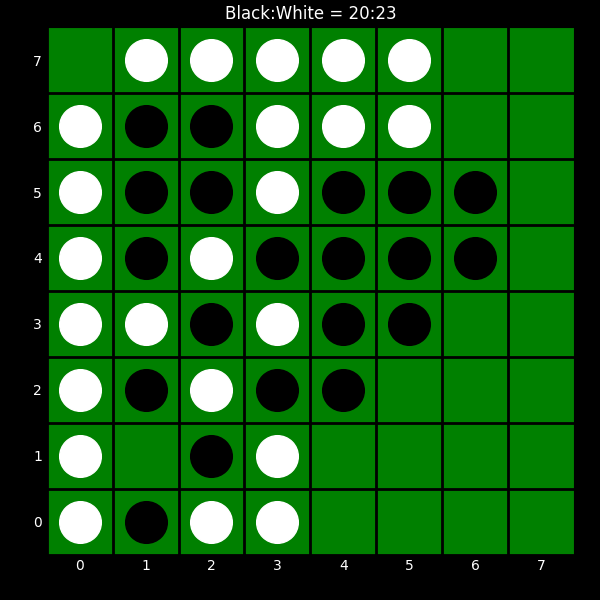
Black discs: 20
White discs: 23